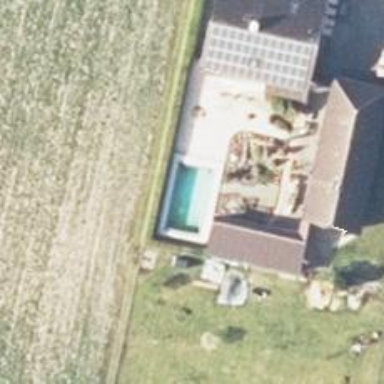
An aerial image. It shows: Swimming pool located in leisure land.